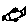
Label: fish